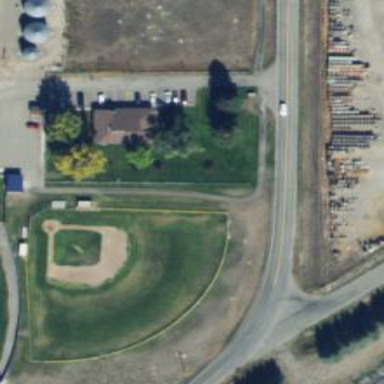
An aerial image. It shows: Baseball pitch for leisure and sports activities.